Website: apple
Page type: payment
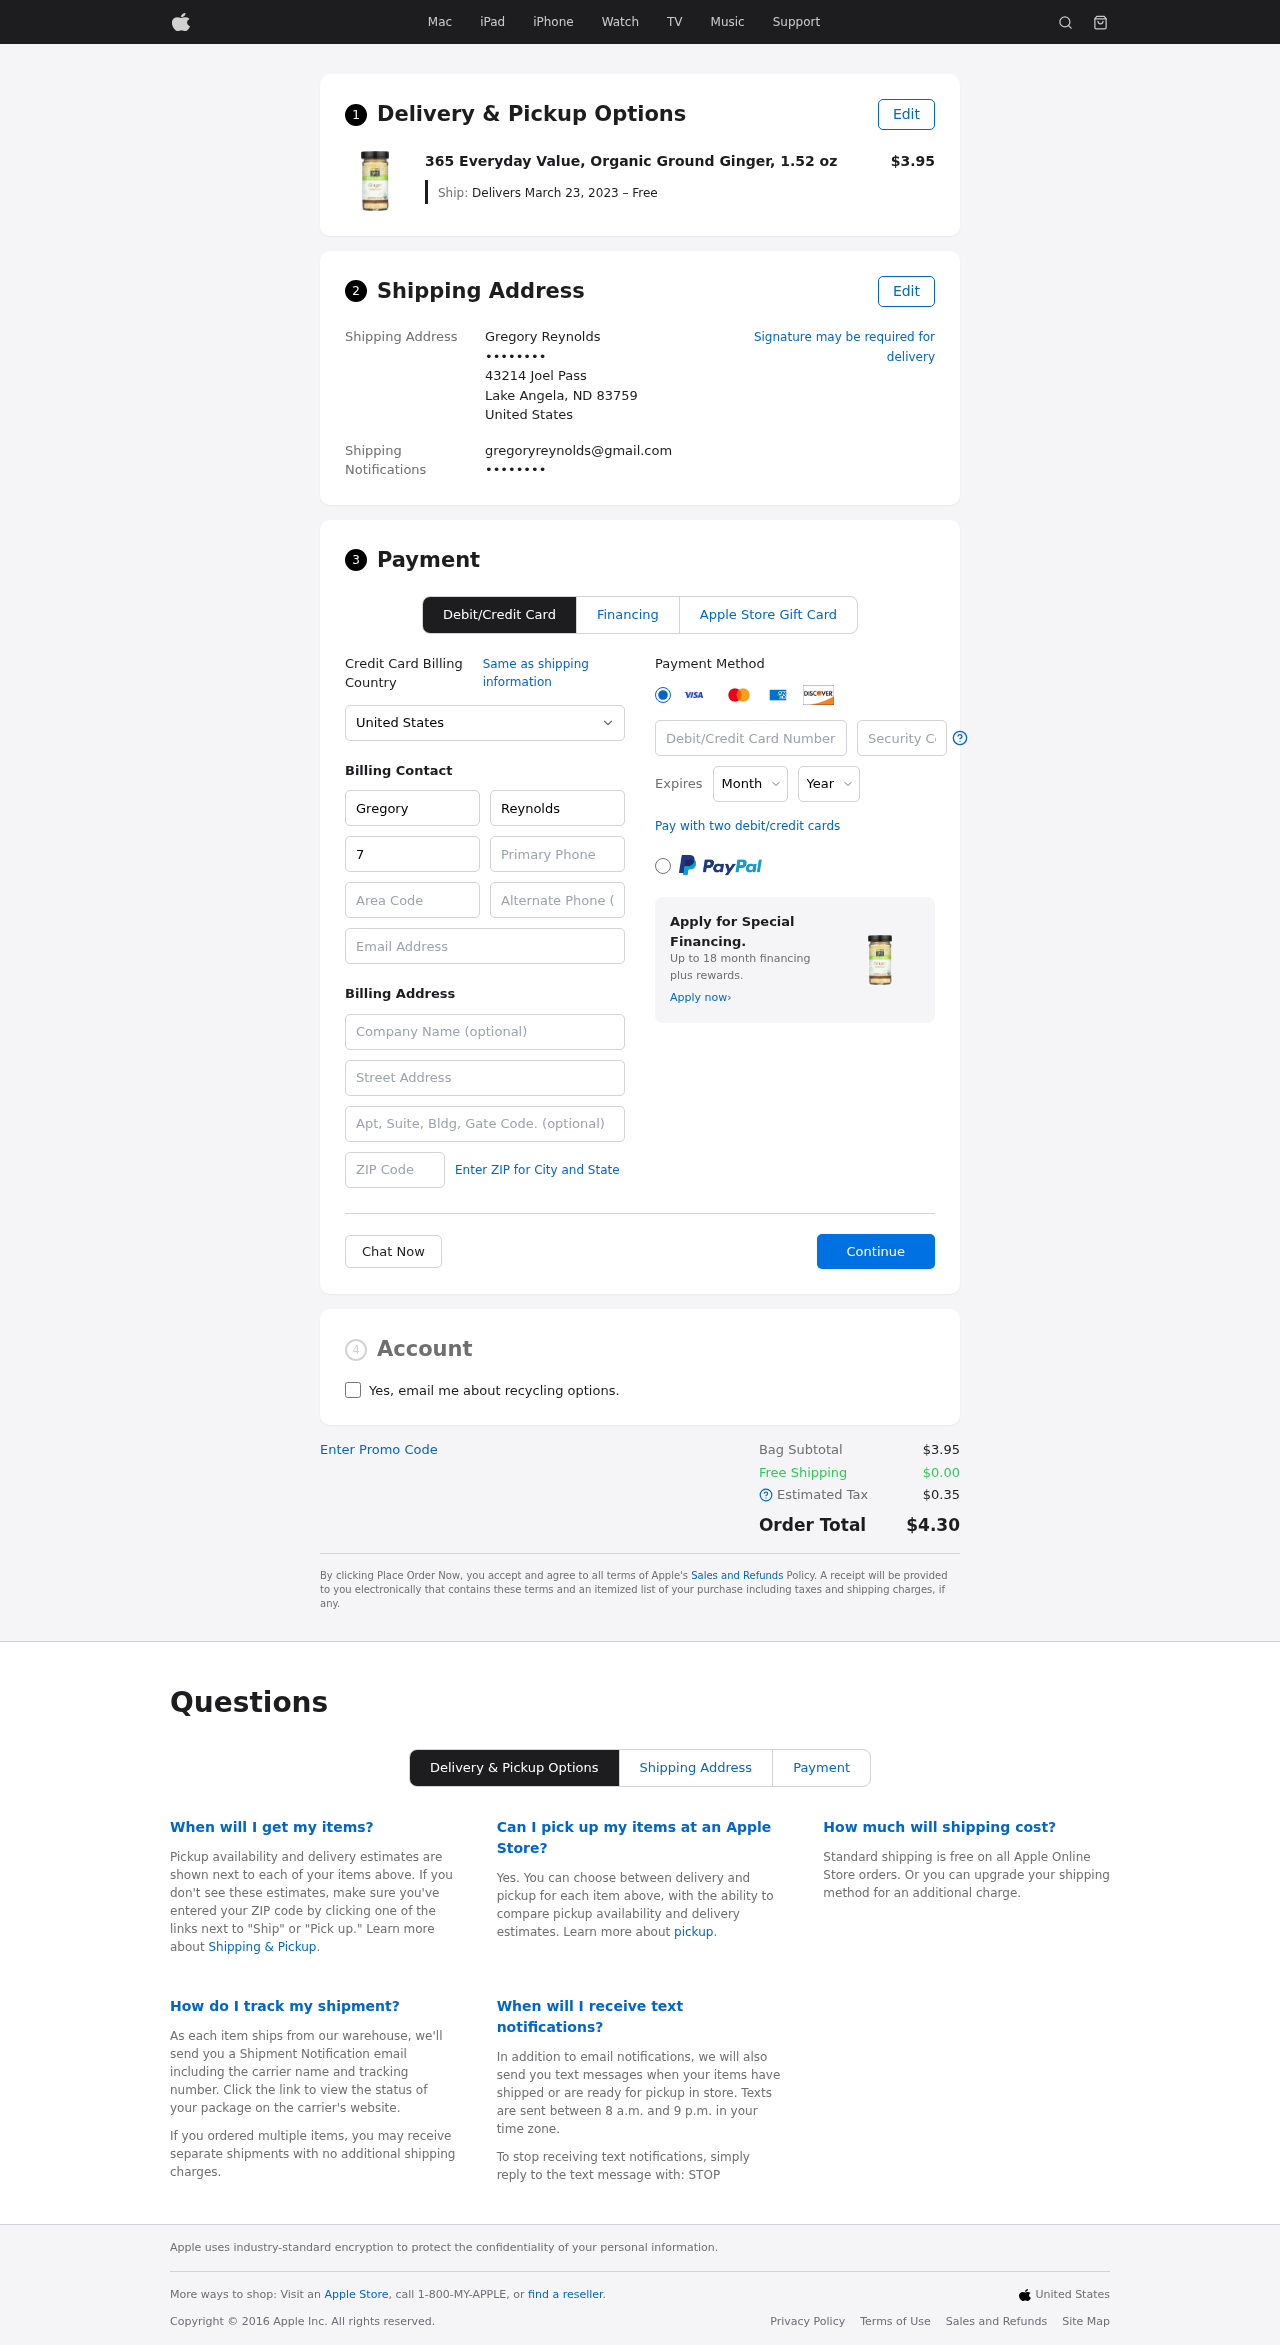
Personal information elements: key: PII_CARD_CVV
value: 356
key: PII_CARD_EXPIRY_MONTH
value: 06
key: PII_CARD_EXPIRY_YEAR
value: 26
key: PII_CARD_NUMBER
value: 4260 3185 5051 6242
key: PII_CITY_STATE_ZIP
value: Lake Angela, ND 83759
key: PII_COMPANY
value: Medina PLC
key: PII_COUNTRY
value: United States
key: PII_EMAIL
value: gregoryreynolds@gmail.com
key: PII_EMAIL2
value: gregoryreynolds@gmail.com
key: PII_FIRSTNAME
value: Gregory
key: PII_FULLNAME
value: Gregory Reynolds
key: PII_LASTNAME
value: Reynolds
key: PII_PHONE3
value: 7953011834
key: PII_PHONE_ALT
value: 4523500660
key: PII_PHONE_ALT_AREA
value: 452
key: PII_PHONE_AREA
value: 795
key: PII_SECURITY_CODE
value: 289
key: PII_STREET
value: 43214 Joel Pass
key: PII_PHONE
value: ••••••••
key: PII_PHONE2
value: ••••••••
Product elements: key: PRODUCT1_NAME
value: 365 Everyday Value, Organic Ground Ginger, 1.52 oz
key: PRODUCT1_PRICE
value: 3.95
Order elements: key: ORDER_DELIVERY_DATE
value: Delivers March 23, 2023 – Free
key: ORDER_SUBTOTAL
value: $3.95
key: ORDER_SHIPPING_COST
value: $0.00
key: ORDER_TAX
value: $0.35
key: ORDER_TOTAL
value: $4.30